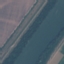
Land use / land cover class: River